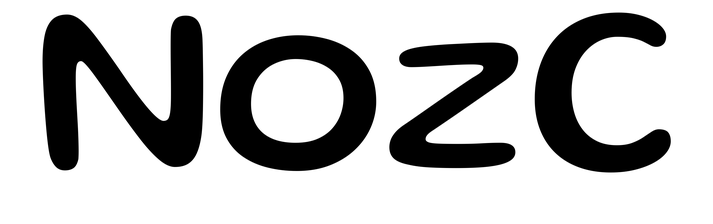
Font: Gluten_Regular